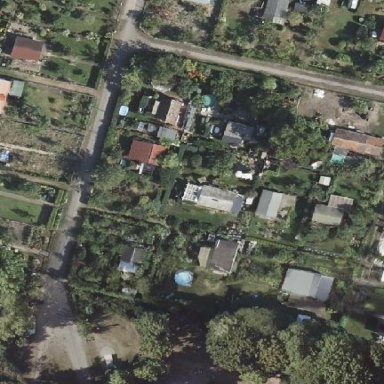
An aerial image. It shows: Plot in the allotments.